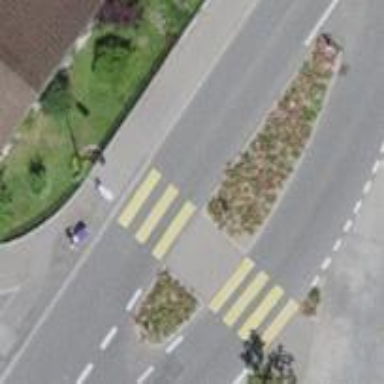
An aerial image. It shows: Uncontrolled crossing with central island on the road.